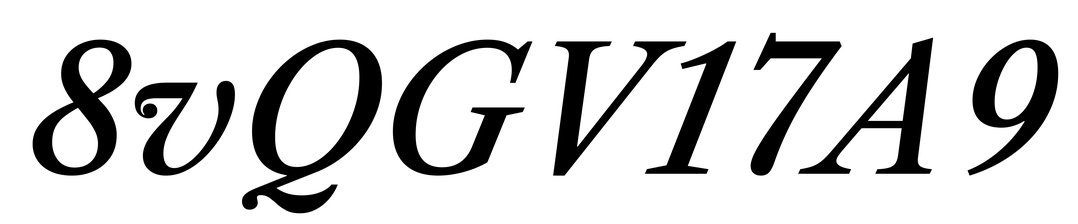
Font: LibreCaslonText-Italic_Medium_Italic